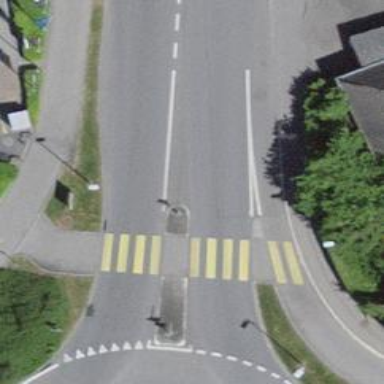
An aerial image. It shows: Marked road crossing with pedestrian island.